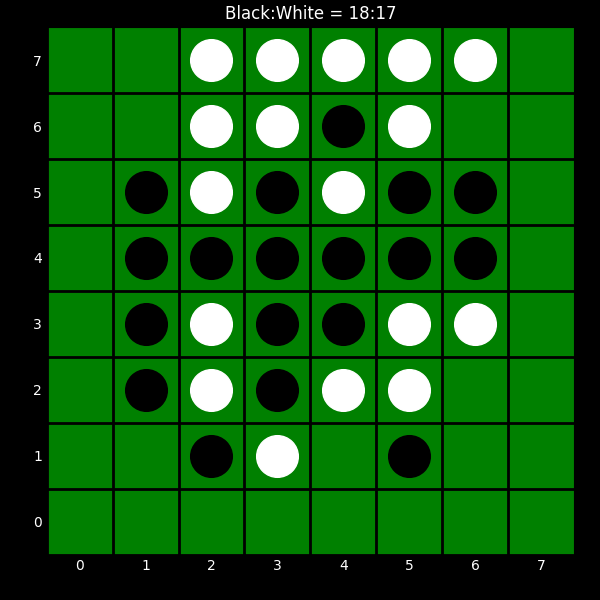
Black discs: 18
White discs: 17